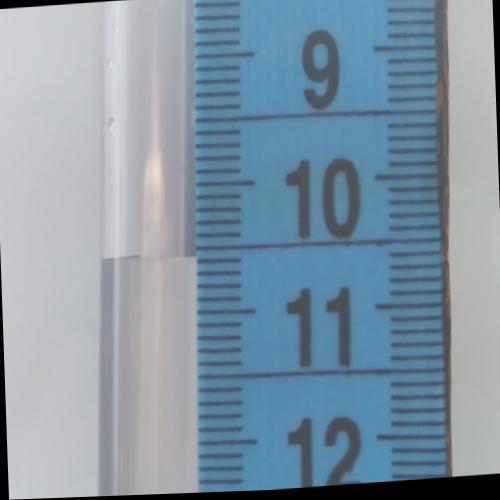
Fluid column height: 10.6 cm